九年级 · 立体几何学
如图, 由四个小正方体组成的几何体中, 若每个小正方体的棱长都是 1, 则该几何体俯视图的面积是 \$ \qquad \$ .

主视方向
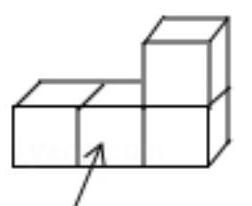
答案: 3.
解析: 试题分析：根据从上面看得到的图形是俯视图, 可得俯视图, 根据矩形的面积公式,可得答案: 从上面看三个正方形组成的矩形, 矩形的面积为 $1 \times 3=3$.